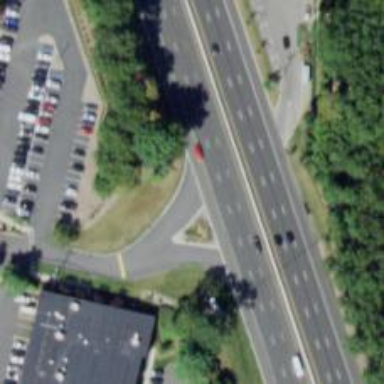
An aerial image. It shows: Asphalt trunk link road.